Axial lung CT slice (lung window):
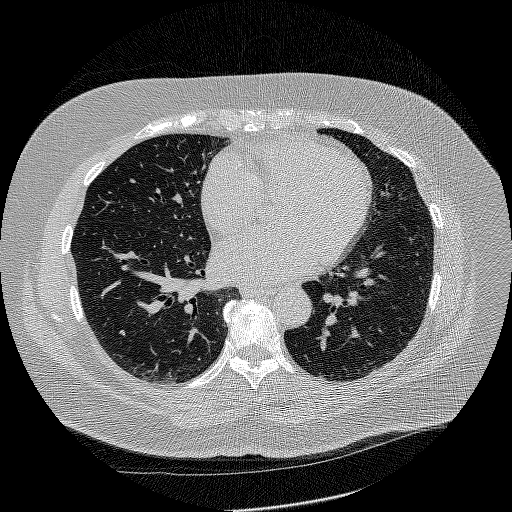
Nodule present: no